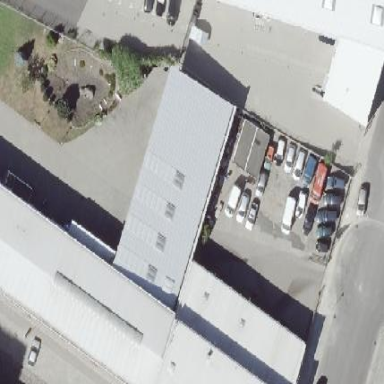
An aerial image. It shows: Commercial building.